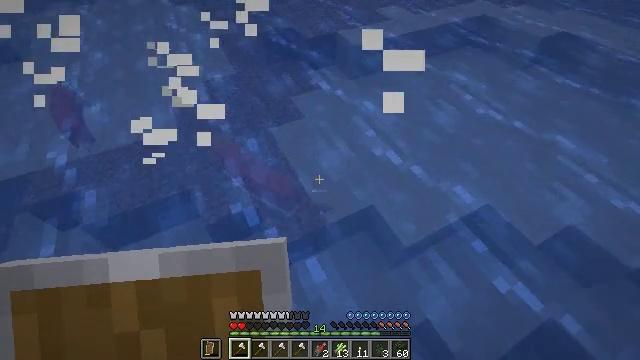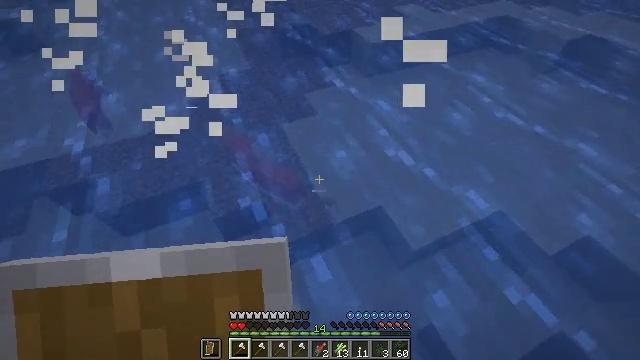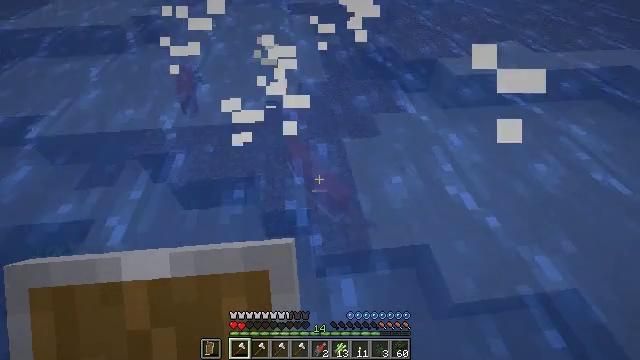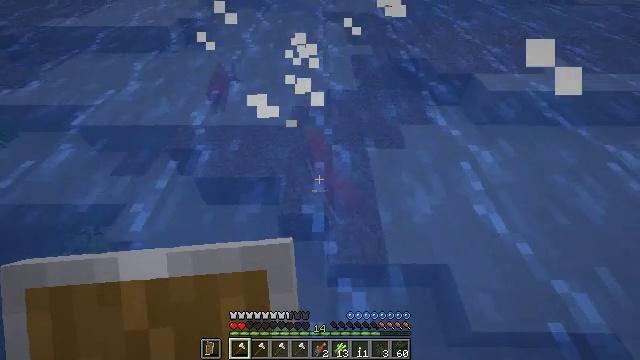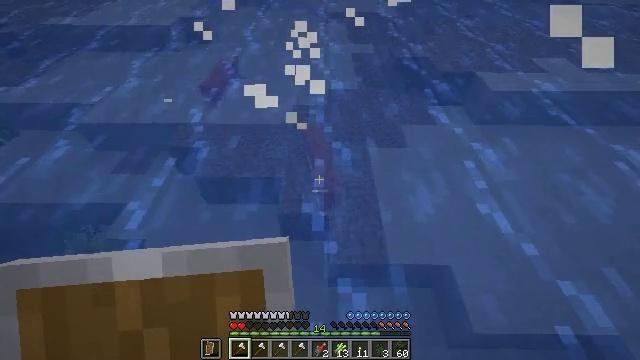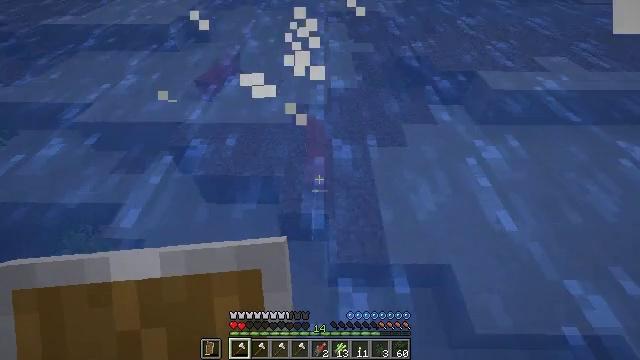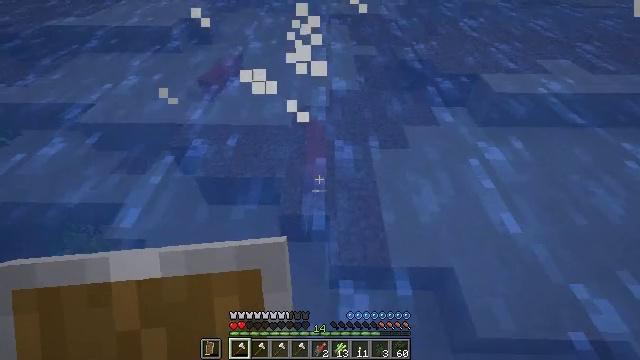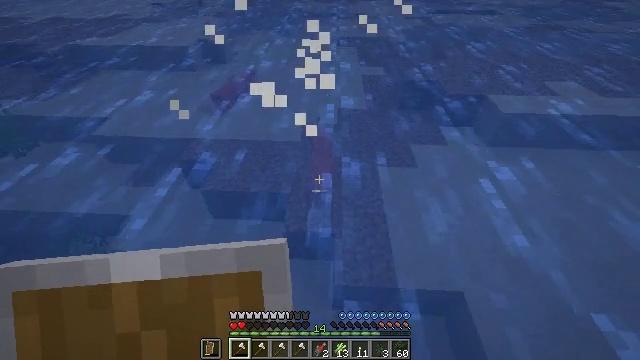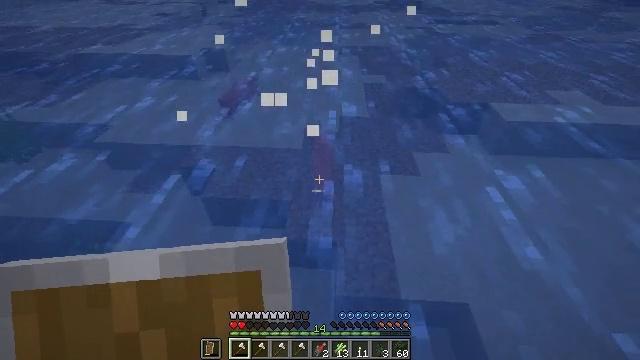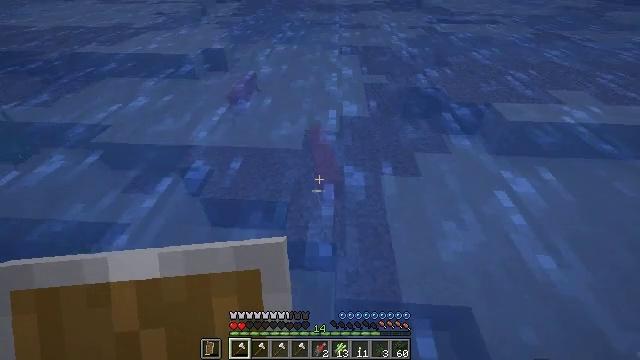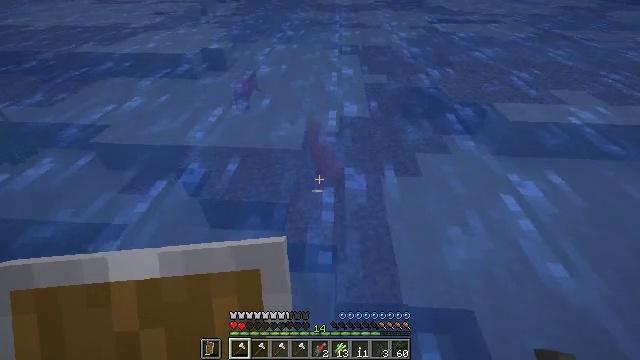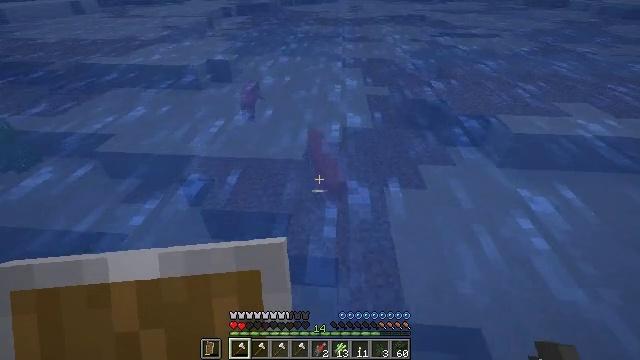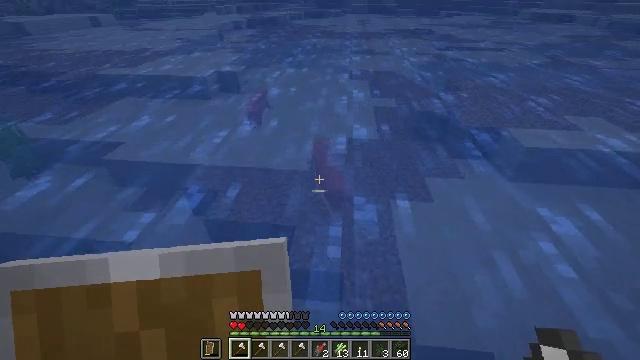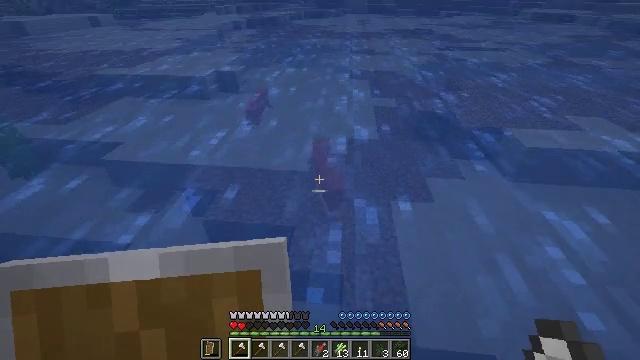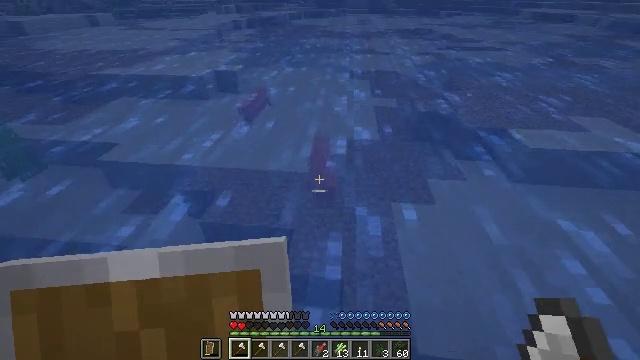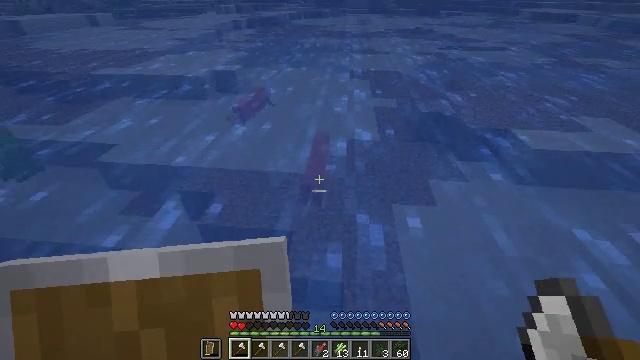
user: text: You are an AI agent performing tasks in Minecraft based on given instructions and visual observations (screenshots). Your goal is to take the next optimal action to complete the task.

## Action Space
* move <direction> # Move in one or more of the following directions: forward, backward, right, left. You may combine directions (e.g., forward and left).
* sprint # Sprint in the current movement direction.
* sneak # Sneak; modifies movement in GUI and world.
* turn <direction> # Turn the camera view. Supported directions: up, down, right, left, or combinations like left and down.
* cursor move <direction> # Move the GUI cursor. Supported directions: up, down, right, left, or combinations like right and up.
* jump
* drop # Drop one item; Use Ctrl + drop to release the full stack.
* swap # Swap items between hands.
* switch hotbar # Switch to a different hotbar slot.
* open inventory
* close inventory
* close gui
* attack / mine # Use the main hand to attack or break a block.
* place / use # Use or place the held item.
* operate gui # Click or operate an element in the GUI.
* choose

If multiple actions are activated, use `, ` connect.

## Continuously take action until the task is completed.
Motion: motion action
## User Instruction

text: Hunt fish.
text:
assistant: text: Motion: turn left
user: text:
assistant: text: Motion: turn left and up
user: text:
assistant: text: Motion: turn left and up
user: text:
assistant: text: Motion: no_op
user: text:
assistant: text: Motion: no_op
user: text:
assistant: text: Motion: no_op
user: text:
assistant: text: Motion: move forward, turn left and up
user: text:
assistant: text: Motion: move forward, turn up
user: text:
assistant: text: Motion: move forward
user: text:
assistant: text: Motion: move forward
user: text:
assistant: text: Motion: move forward, turn up
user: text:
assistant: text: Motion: move forward, turn left and up
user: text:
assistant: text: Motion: move forward
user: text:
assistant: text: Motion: move forward, sprint
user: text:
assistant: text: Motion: move forward, sprint
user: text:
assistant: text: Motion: move forward, sprint
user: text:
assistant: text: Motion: move forward, sprint, turn up
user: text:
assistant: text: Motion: move forward, sprint, turn up
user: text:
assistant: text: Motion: move forward, sprint, turn up
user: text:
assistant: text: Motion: move forward, sprint, turn up
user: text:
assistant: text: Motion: move forward, sprint
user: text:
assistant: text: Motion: move forward, sprint
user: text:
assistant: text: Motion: move forward, sprint
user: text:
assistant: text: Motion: move forward, sprint
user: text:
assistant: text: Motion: move forward, sprint, turn left
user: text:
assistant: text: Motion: move forward, sprint
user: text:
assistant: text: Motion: move forward, sprint
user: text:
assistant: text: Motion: move forward, sprint
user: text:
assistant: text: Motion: move forward, sprint, turn left
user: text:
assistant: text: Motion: move forward, sprint, turn left and down, attack / mine